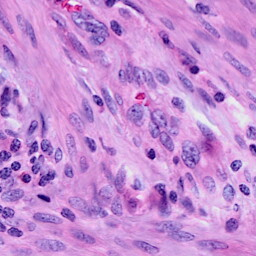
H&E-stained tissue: Cervix